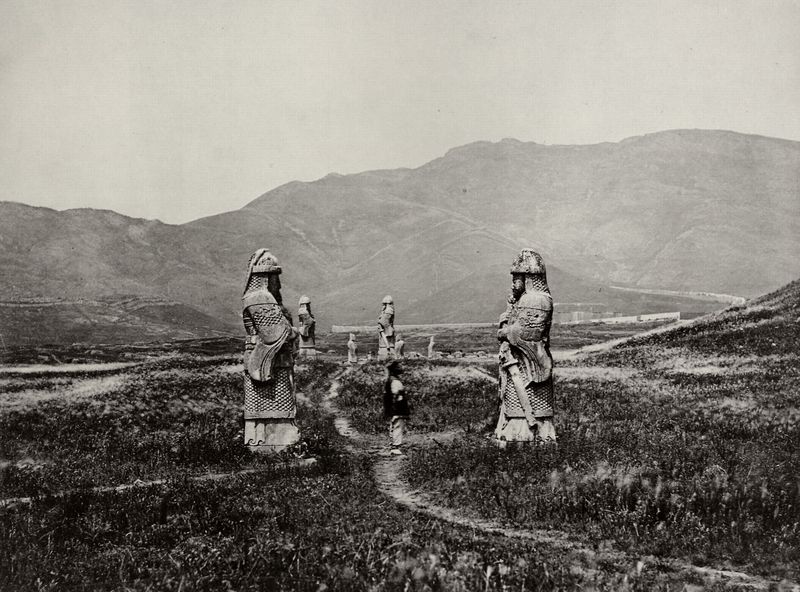
Titel: Minggräber, Nanking
Künstler: Chinesischer Photograph
Schlagwörter: berg, himmel, mann, umhang, weiß, landschaft, stadt, grau, holz, männer, schwarz, straße, gras, park, weg, wiese, bart, mensch, stein, ebene, feld, horizont, hügel, natur, weite, pfad, trampelpfad, wege, figur, person, pflanzen, tal, skulptur, statue, japan, acker, spuren, berge, gebirge, mauer, bergkette, figuren, soldaten, symmetrie, metall, steppe, foto, fotografie, panzer, kreuzung, groß, asien, schwarzweiß, schwert, schwerter, säbel, soldat, asiatisch, helm, ritter, armee, rüstung, betrachten, photo, chinesisch, china, himme, skulpturen, plastiken, statuen, götter, krieger, wächter, museum, fotographie, gegenüber, hirten, wachen, kimono, samurai, kreuzweg, mongolei, kettenhemd, mongolen, chinesen, samurei, tibet, nepal, himalaya, östlich, ügel, monumente, pendant, überlebensgroß, chine, skilpturen, kultisch